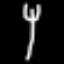
Label: fork